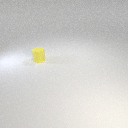
small yellow rubber cylinder